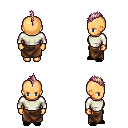
a pixel art fantasy rpg character, female body template, human, tanned skin, white long-sleeve shirt, robe skirt, white blonde mohawk hairstyle, black slippers, four views (front, back, left, right), 2x2 character sprite sheet, small pixel art, hard edges, no anti-aliasing